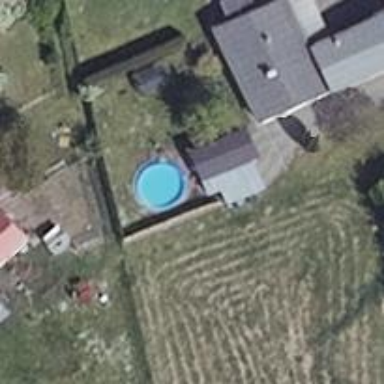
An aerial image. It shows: Swimming pool located in leisure land.